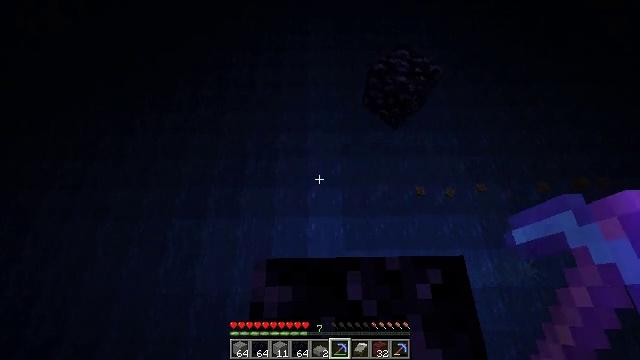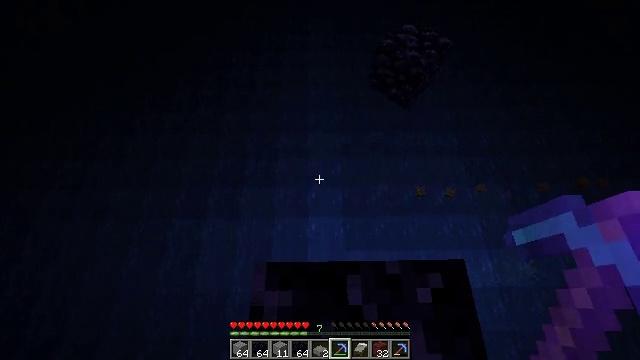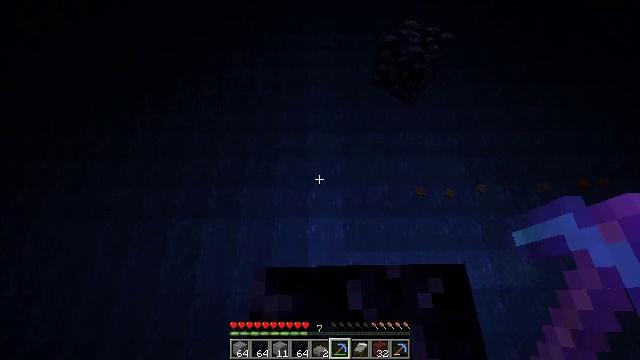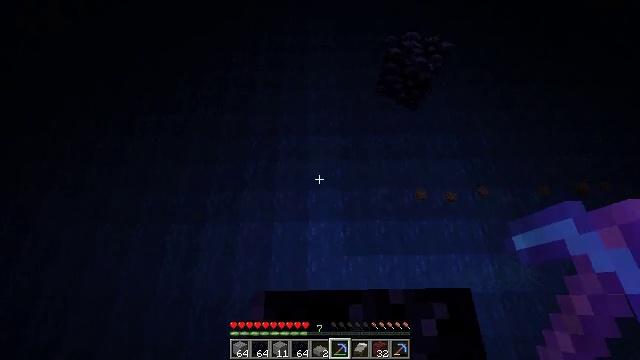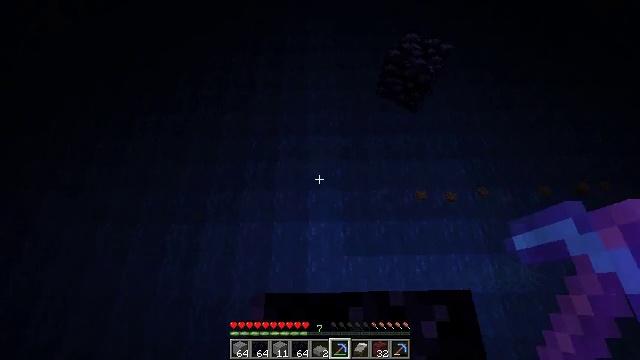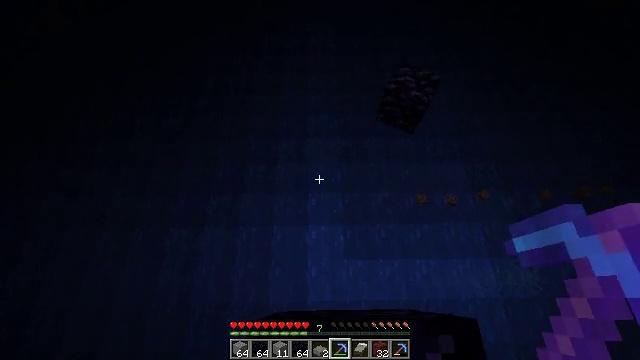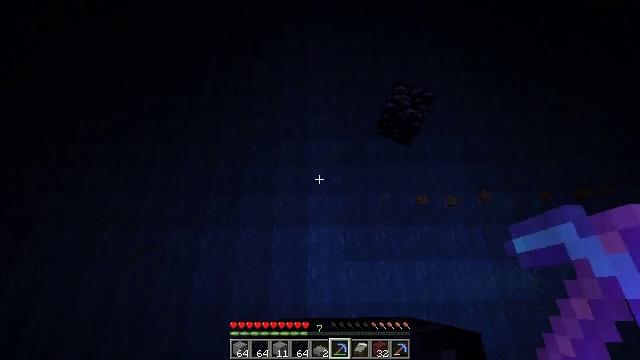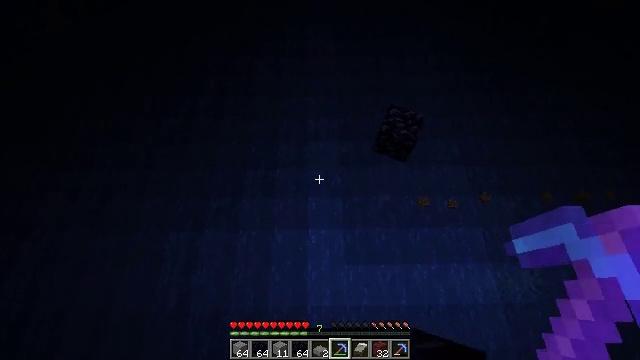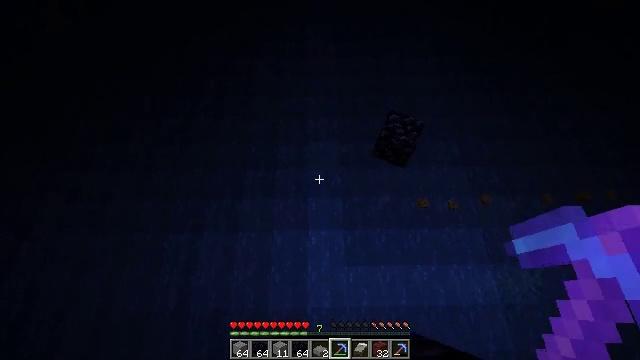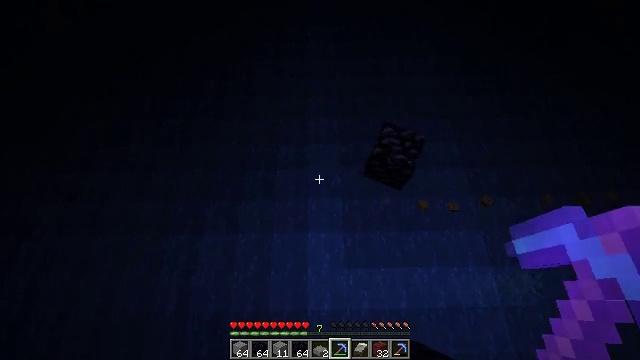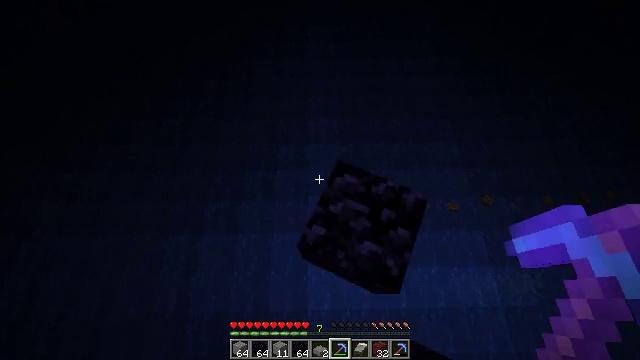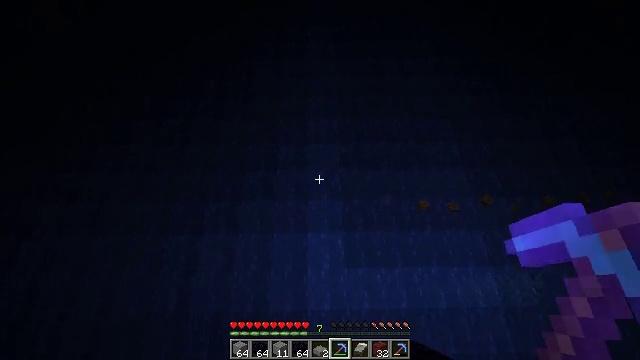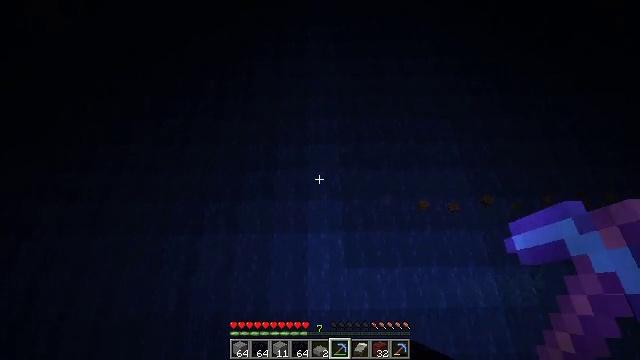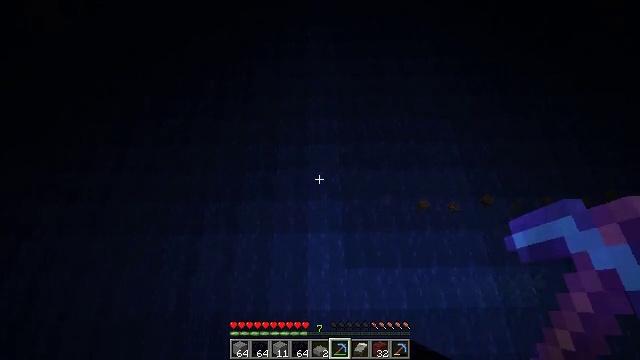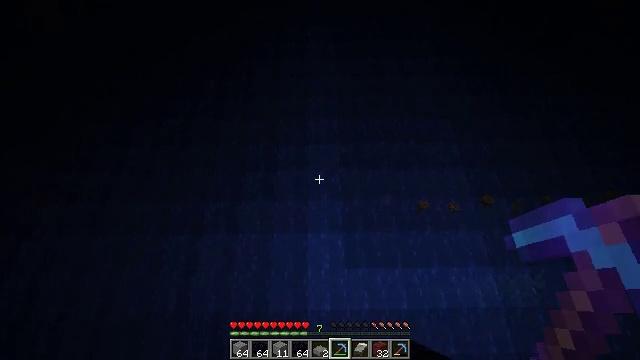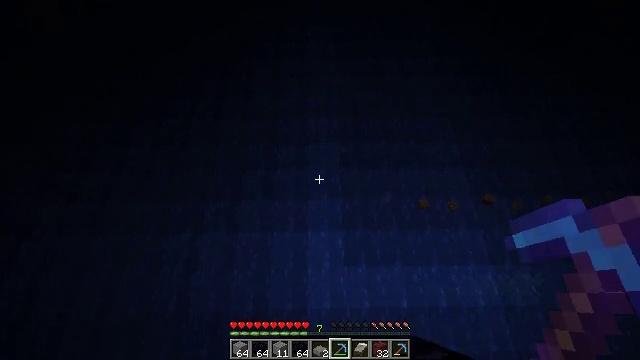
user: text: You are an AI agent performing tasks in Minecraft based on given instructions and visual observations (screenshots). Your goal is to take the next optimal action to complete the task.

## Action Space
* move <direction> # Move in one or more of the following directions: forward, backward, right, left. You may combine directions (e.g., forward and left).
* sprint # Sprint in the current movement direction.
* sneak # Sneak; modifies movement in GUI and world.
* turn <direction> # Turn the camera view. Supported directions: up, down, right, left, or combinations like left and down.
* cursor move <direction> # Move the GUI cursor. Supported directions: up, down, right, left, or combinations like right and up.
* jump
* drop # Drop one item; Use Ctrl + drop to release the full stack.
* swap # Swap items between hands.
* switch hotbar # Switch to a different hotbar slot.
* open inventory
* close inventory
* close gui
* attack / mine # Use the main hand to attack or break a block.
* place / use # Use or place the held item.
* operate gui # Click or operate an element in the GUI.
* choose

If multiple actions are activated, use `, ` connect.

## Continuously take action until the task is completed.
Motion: motion action
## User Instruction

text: Harvest obsidian for portal building.
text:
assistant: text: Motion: move forward, sneak
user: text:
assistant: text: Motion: move forward, sneak
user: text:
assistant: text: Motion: move forward, sneak
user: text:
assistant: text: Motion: move forward, sneak
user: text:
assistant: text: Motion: move forward, sneak
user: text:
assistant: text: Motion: move forward, sneak
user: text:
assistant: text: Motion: move forward, sneak
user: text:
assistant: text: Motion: move forward, sneak
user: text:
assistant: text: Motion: move forward, sneak
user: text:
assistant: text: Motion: sneak
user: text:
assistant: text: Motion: sneak
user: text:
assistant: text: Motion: sneak
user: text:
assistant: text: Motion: sneak
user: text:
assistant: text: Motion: move back, sneak
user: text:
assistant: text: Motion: move back, sneak
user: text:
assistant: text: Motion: move back, sneak, turn down
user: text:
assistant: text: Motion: move back, sneak, turn left and down
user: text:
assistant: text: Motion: move back, sneak, turn down
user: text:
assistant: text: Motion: move back, sneak, turn down
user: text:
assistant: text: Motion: move back, sneak
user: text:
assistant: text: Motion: move back, sneak
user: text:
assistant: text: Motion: move back, sneak
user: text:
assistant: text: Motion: move back, sneak
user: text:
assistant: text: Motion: sneak
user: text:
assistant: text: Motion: sneak
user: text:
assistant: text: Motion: sneak
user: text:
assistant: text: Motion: sneak
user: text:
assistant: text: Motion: sneak
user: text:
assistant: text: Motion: sneak, turn down
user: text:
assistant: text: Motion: move back and move right, sneak, turn right and down